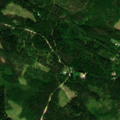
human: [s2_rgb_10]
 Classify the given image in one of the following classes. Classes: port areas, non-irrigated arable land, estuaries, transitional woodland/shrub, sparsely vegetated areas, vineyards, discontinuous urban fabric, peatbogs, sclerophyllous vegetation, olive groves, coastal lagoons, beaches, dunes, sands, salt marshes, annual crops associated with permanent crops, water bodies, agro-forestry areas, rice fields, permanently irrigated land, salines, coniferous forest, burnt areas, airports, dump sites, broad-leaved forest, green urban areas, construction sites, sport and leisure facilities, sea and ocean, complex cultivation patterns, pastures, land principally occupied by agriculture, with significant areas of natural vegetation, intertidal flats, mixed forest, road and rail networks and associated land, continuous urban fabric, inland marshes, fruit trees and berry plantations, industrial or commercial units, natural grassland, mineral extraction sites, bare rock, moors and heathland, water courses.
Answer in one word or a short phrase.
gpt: coniferous forest, mixed forest